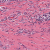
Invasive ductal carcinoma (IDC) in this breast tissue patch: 0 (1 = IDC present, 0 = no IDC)